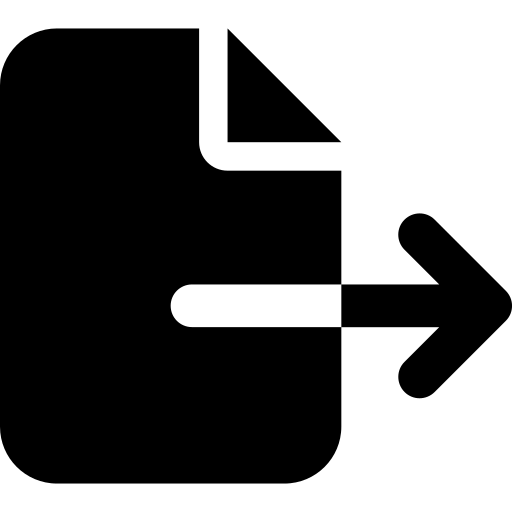
Tags: icon, FontAwesome, fa-icon, solid, file, export